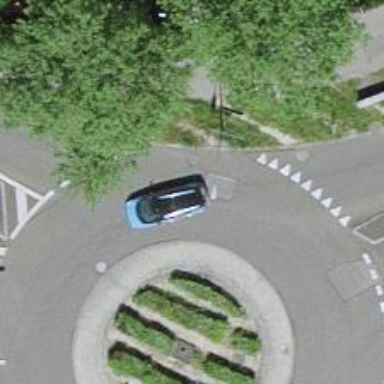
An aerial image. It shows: Tertiary road with asphalt surface leading to roundabout.